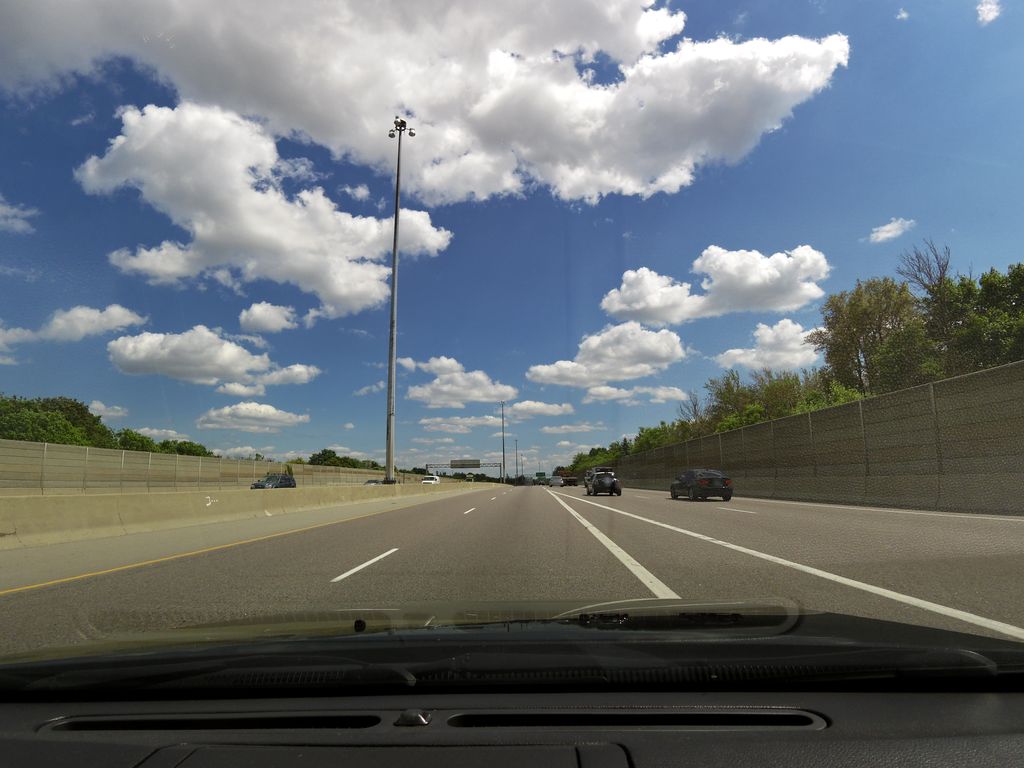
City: kitchener-waterloo